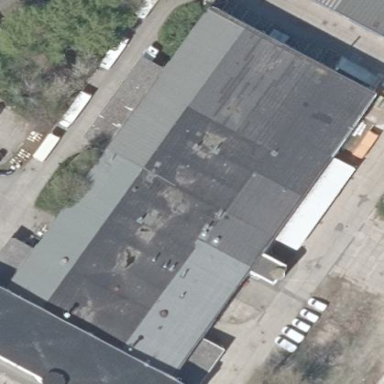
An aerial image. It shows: Flat-roofed commercial building with tar paper roof.